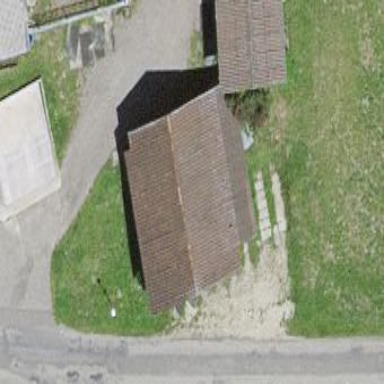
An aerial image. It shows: Garage.